Question: : How are several people meant to work with GIT? Is update-commit usual as in SVN or is merge the default? When merging, who should appear as the author of the merging commit?
A lot of : I am writing a paper on LaTeX with another guy and we are using GIT for the version control.
From the start we decided we both would work on the master branch, because we are anyway only two people.
I've done a number of commits. Then he did a commit over an old version and merged my last version and the most recent one (after his commit). This is easier to see with a picture:

To me it's weird to make the merge that way, if I'm not mistaken he should have pulled first and then committed, merge should be done between two different branches.
Weirdest of everything, my commits are not deleted at any point, but the contents appear as new in the latest commit and he appears as the author. This looks like a bug, but to say the truth I don't really understand what is going on here.
So the questions are:
Is that a bug?
Should we be using branches to work separately? I could be ignoring his commits if he doesn't push them to the server anyway.
Did he use the system properly or should he have done a pull before committing as in SVN (update -> commit)?
Last, I did a branch, a commit and a merge (that's not in the picture, yet), and probably the same thing is going to happen again because now the master is updated and he is probably going to ignore those updates, commit, then merge as the author.
That doesn't look right to me, but I don't know whether it is right or not.
: merge should be done locally, before pushing the updates to the shared repository, as in an update-commit fashion.
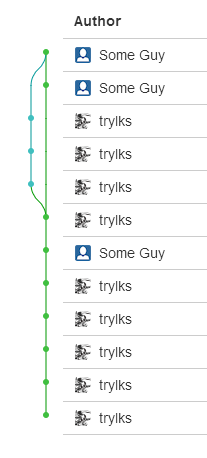
Answer: > Should we be using branches to work separately?
Yes: he should have done a <URL>, before pushing his changes, at which point you would have been able to merge his branch as a simple fast-forward merge.
See also <URL>.

(from <URL>
More generally, yes, merge locally before pushing.